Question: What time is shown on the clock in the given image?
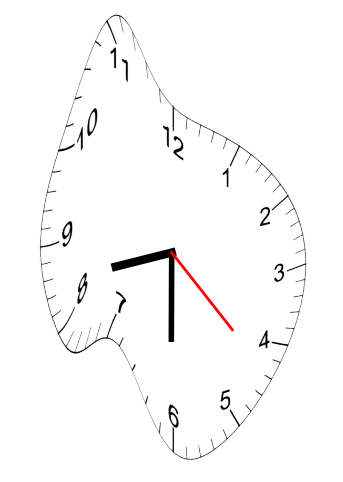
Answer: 08:30:22